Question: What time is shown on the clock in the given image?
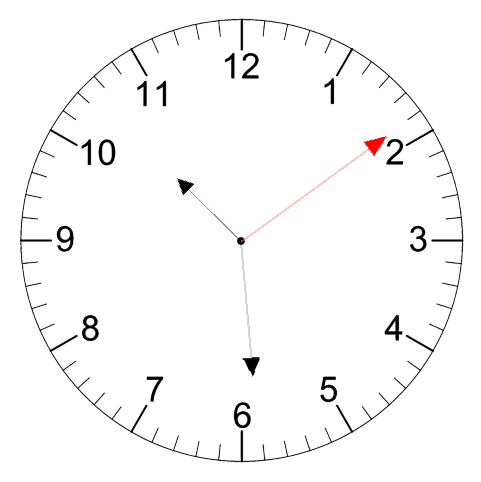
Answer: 10:29:09